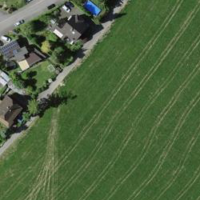
EUNIS habitat code: 25
Species observed at this site:
Parus major
Hirundo rustica
Milvus migrans
Streptopelia decaocto
Milvus milvus
Pica pica